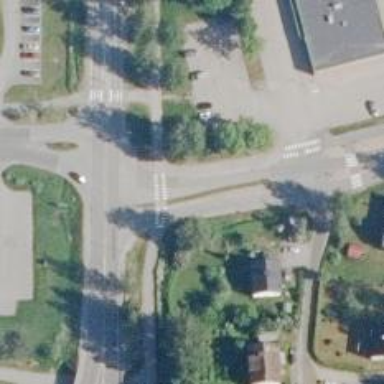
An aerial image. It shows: Road with "give way" sign.